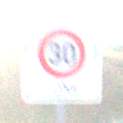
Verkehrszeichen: BeginnZone30
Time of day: SunriseSunset
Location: Outdoor (Nature)
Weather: Clear
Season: NotSpecified
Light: Natural